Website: crate-barrel
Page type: customer-info-address
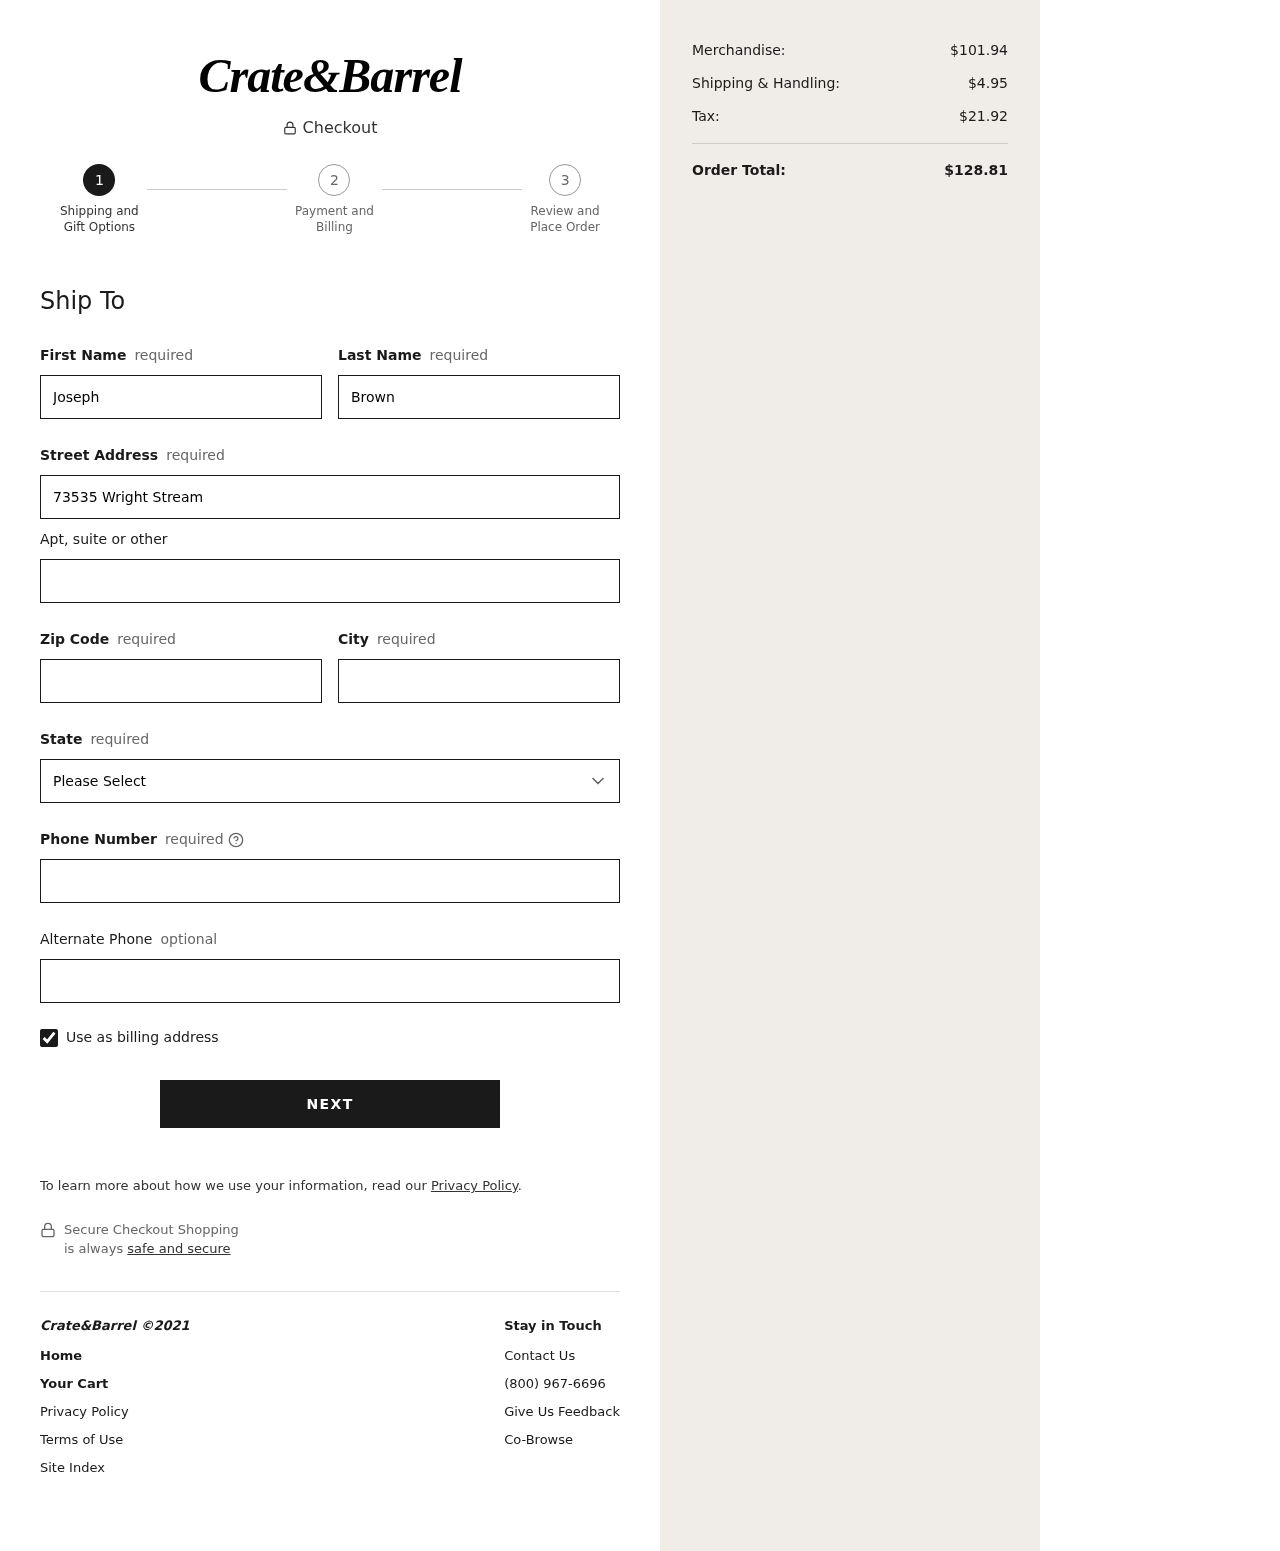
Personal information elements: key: PII_STATE
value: Illinois
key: PII_FIRSTNAME
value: Joseph
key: PII_LASTNAME
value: Brown
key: PII_STREET
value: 73535 Wright Stream
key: PII_POSTCODE
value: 34406
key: PII_CITY
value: East Patrickfort
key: PII_PHONE
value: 6763086579
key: PII_PHONE_ALT
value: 8528346065
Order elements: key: ORDER_SUBTOTAL
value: $101.94
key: ORDER_SHIPPING_COST
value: $4.95
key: ORDER_TAX
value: $21.92
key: ORDER_TOTAL
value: $128.81